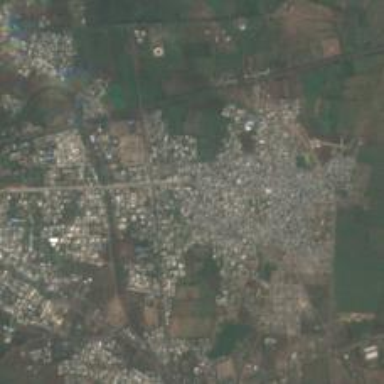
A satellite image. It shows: Town.